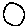
Label: circle